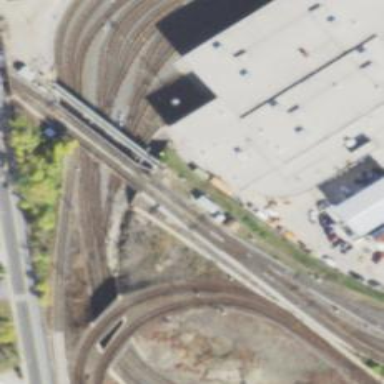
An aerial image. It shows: Light rail railway line with electrified rails.